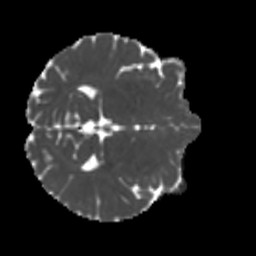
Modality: MD
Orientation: axial
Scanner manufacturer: siemens
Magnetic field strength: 3 T
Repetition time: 4 s
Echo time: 0.0594 s